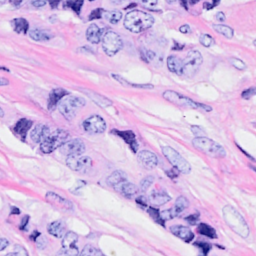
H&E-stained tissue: Breast